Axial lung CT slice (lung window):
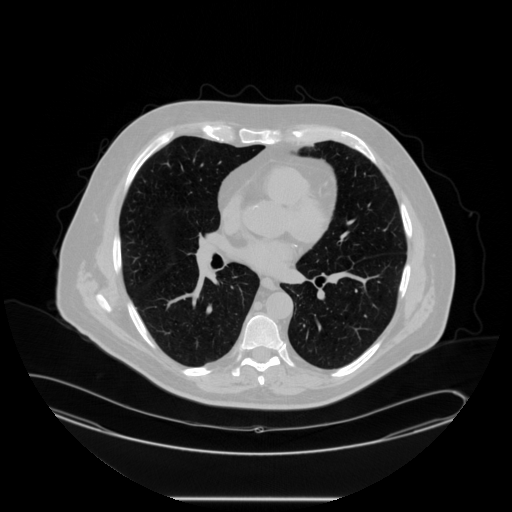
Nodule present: no